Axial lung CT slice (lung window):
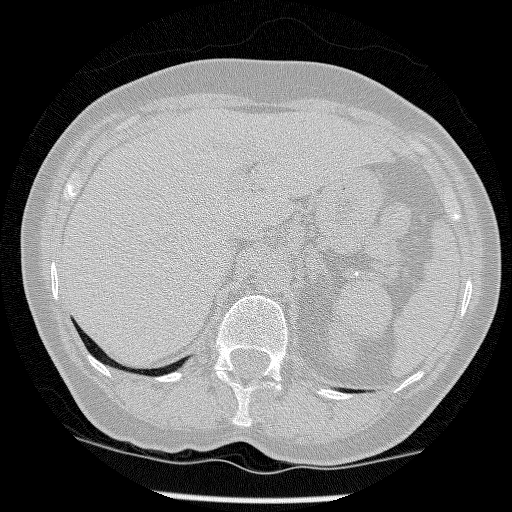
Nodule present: no